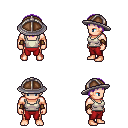
a pixel art fantasy rpg character, male body template, human, light skin, white pirate shirt, red pants, purple plain hairstyle, chain helm, leather bracers, four views (front, back, left, right), 2x2 character sprite sheet, small pixel art, hard edges, no anti-aliasing